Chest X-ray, AP view. Patient: 64 years old, sex M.
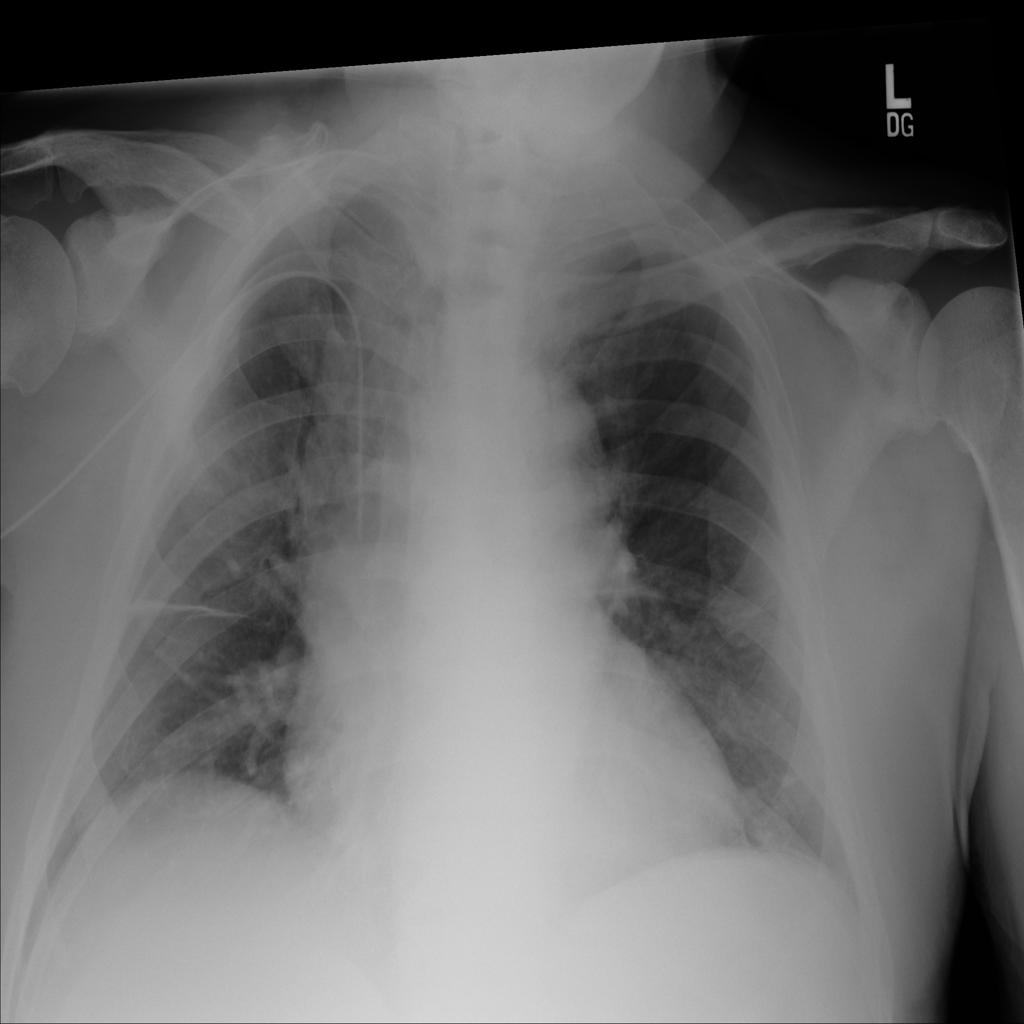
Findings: No Finding